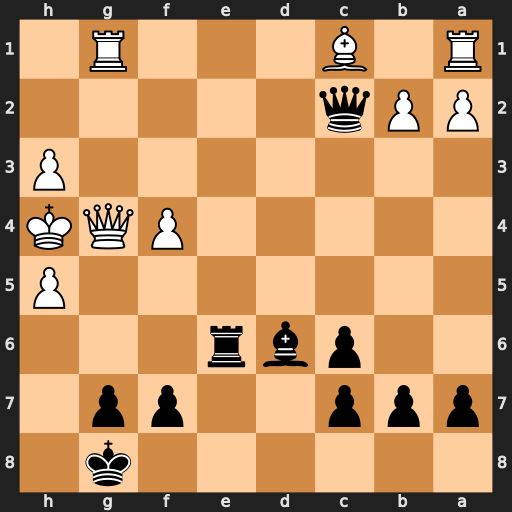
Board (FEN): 6k1/ppp2pp1/2pbr3/7P/5PQK/7P/PPq5/R1B3R1
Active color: b
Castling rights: -
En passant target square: -
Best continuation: Qf2+ Qg3 Be7+ Kg4 Qe2+ Qf3 f5+ Kxf5 Qxf3